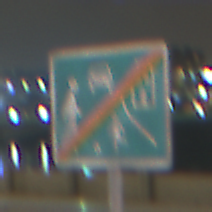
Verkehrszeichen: EndeVerkehrsberuhigterBereich
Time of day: Night
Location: Outdoor (Urban)
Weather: PartlyCloudy
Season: NotSpecified
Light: Artificial